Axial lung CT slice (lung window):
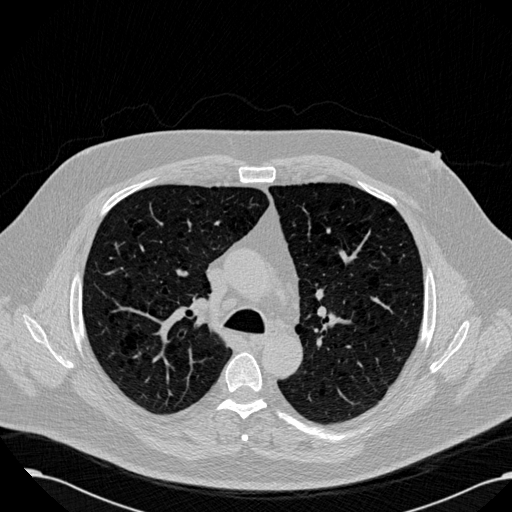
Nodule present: no